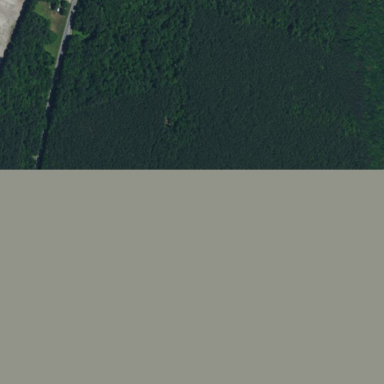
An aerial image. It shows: Nature reserve surrounded by woodland.